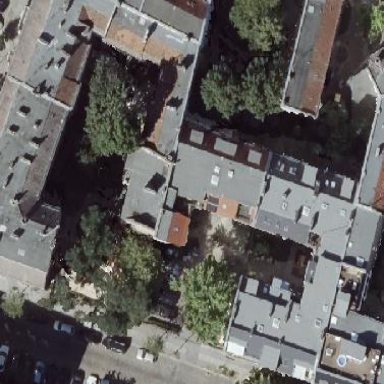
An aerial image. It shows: Residential building.